Question: How to draw a NSButton that behaves roughly like the 'Sent' button and menu seen in the Mail app? It doesn't have to be exact. I just want button with a label and disclosure icon with no background until the user hovers and then show a menu underneath.

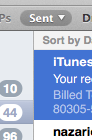
Answer: Check out <URL>